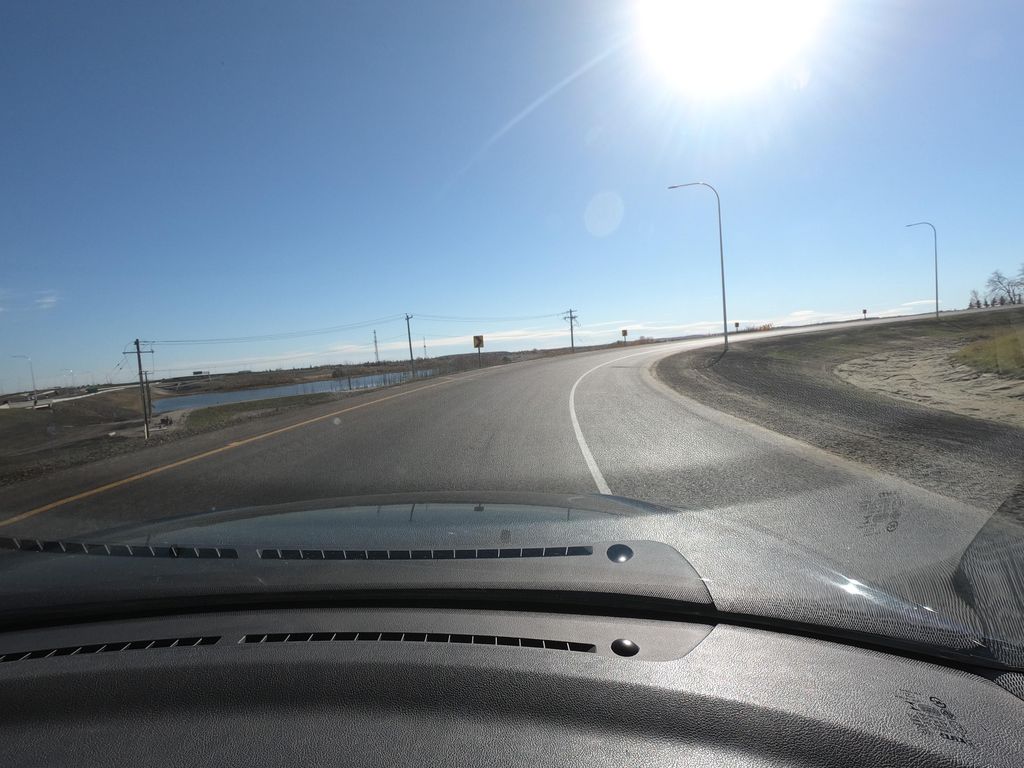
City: calgary